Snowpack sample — Loveland Pass, Silver Plume, Colorado, USA (1/12/25, 11:40 AM MST)
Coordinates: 39.66, -105.88
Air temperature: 7 °F
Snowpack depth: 140 cm
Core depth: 10 cm
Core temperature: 41 °F
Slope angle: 11°, slope face: 30°
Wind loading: high
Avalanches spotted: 2
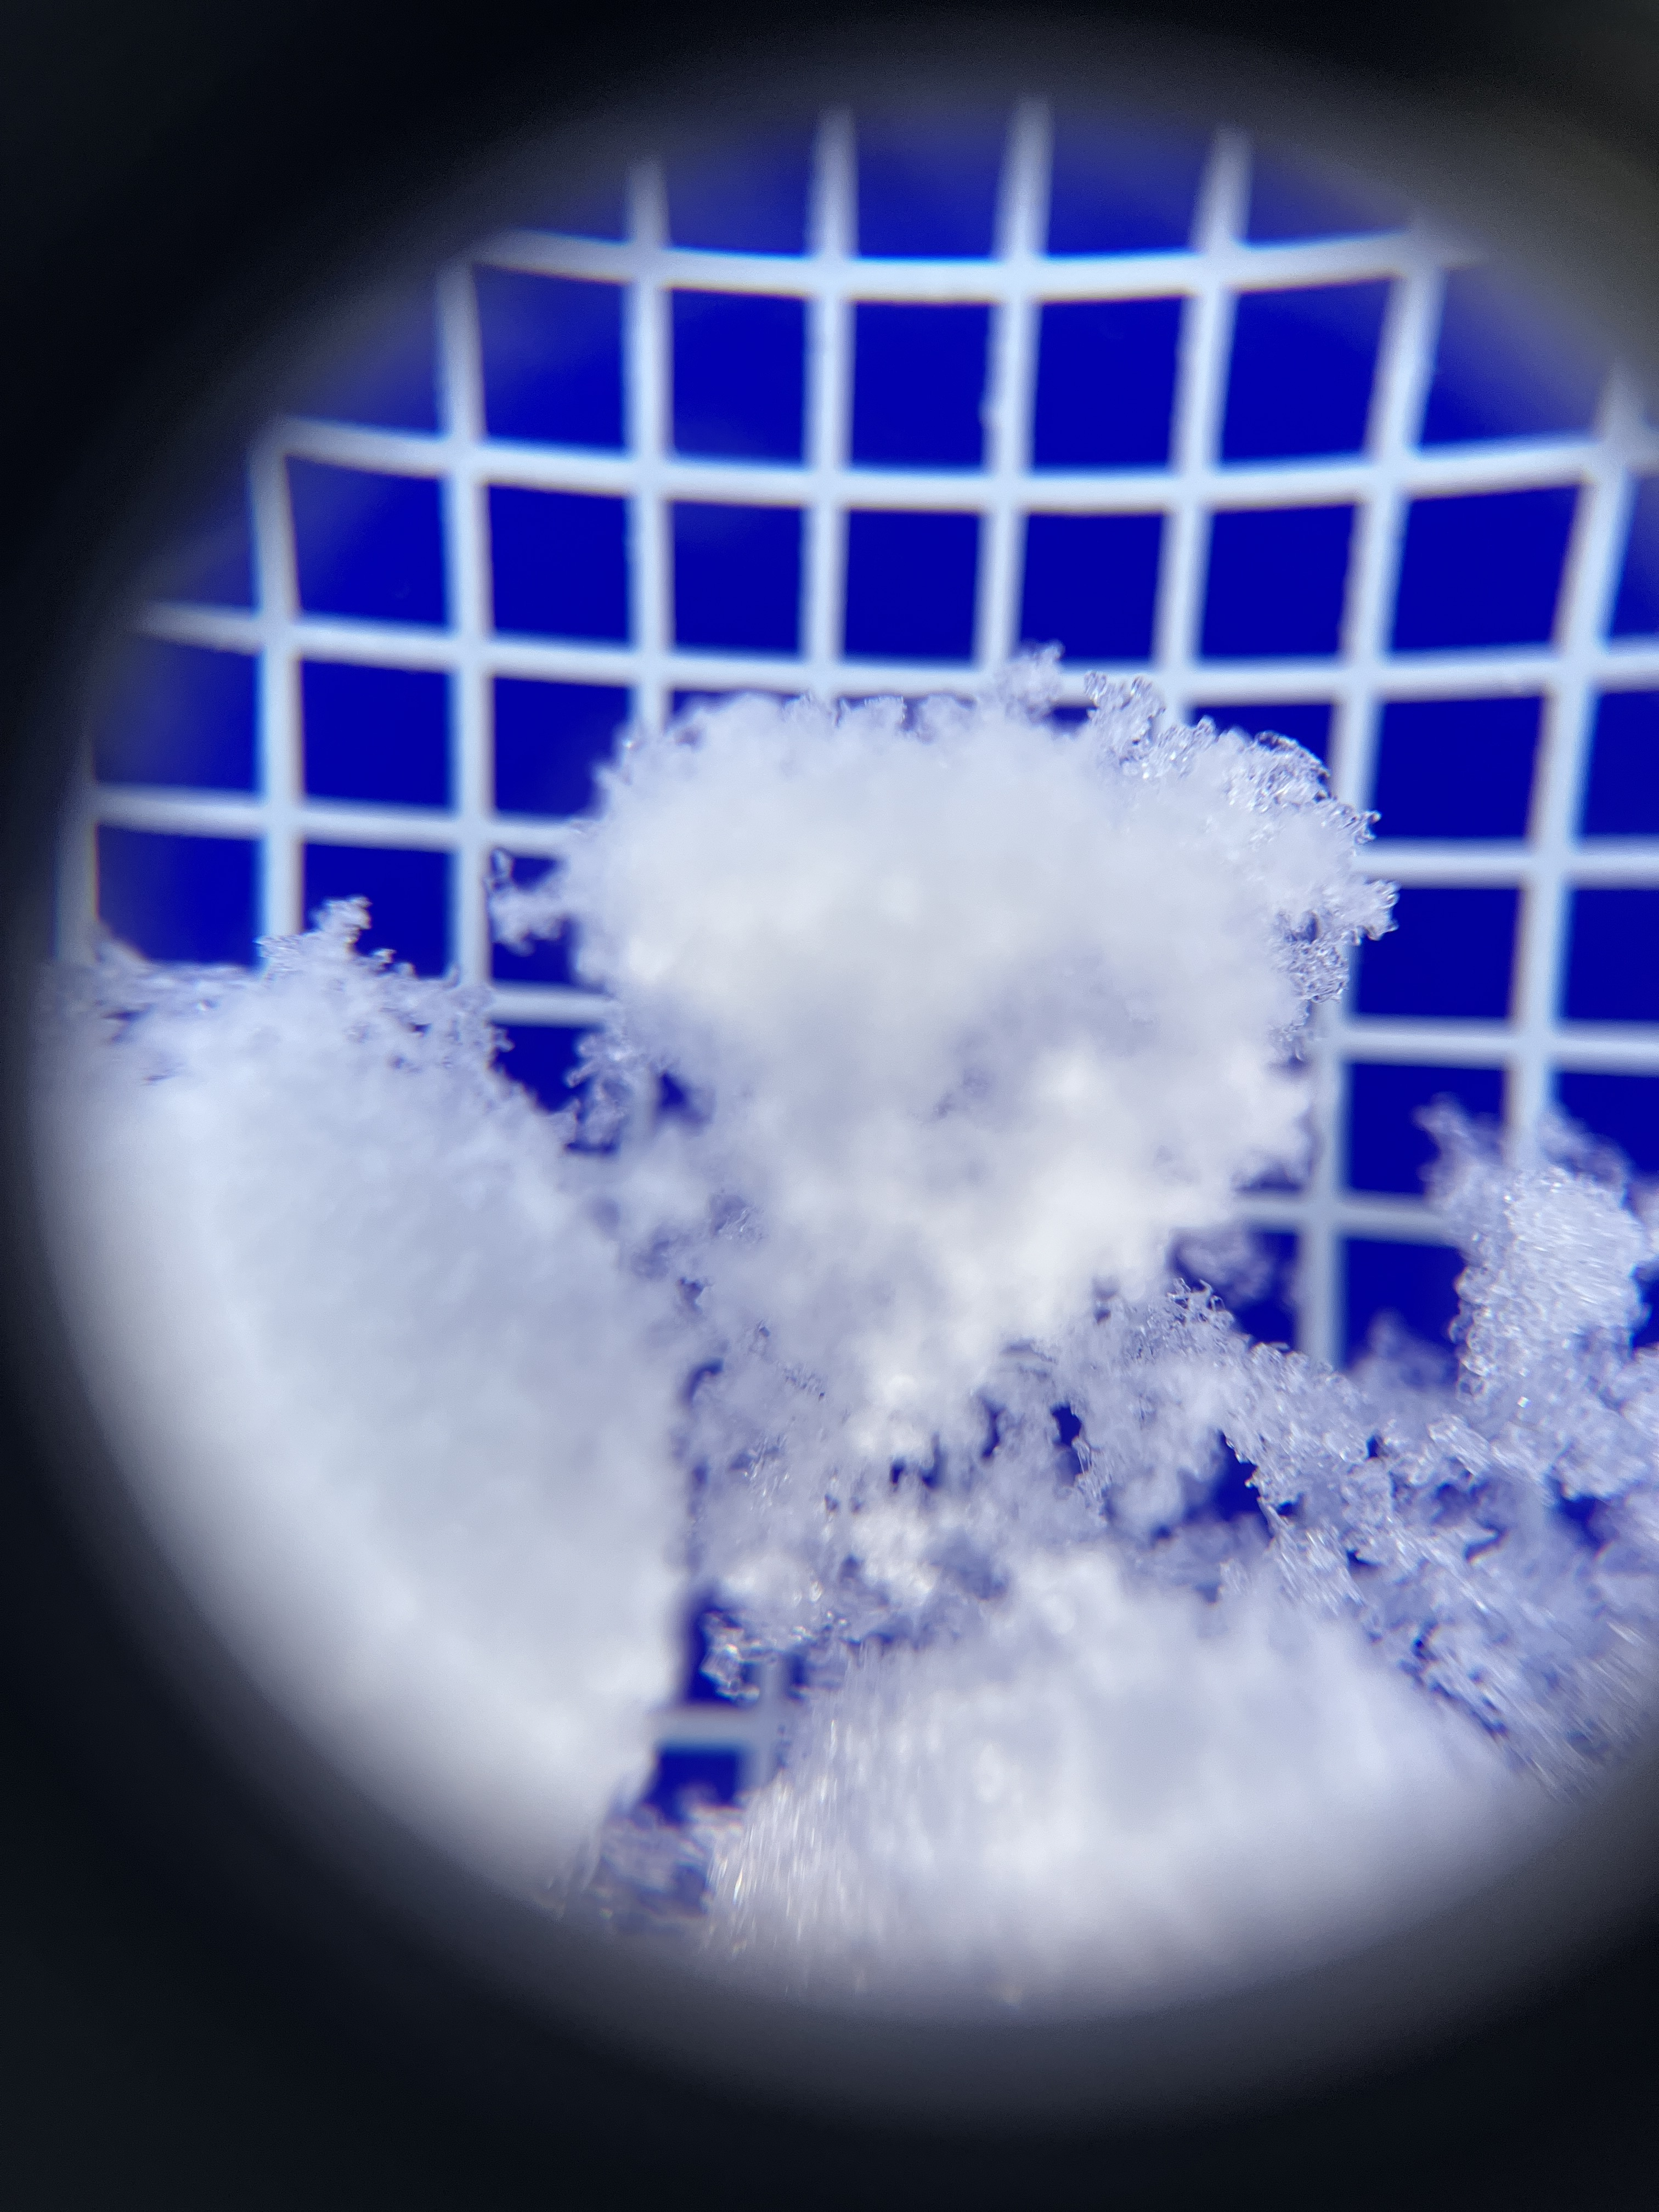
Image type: magnified_profile
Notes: Pilot using slightly modified coring method that took too large segment for snow profile picturing, advised not to use in higher level models. Two avalanche on south face nearby, partially cloudy with light snow in the last 24 hours. Lots of wind loading on eastern features.